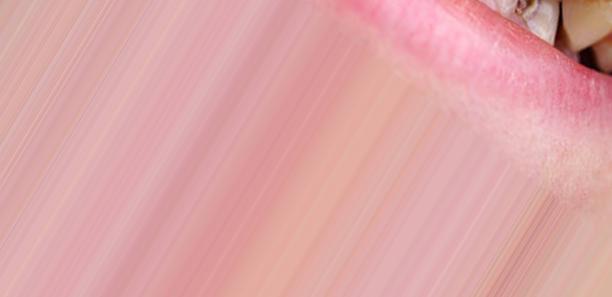
Condition: Caries